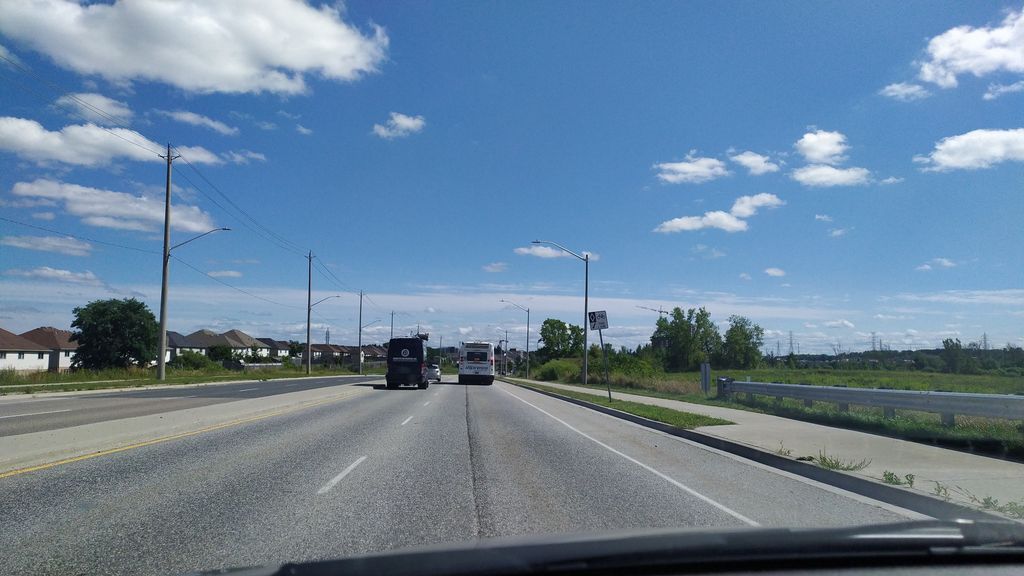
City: kitchener-waterloo